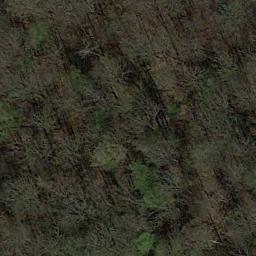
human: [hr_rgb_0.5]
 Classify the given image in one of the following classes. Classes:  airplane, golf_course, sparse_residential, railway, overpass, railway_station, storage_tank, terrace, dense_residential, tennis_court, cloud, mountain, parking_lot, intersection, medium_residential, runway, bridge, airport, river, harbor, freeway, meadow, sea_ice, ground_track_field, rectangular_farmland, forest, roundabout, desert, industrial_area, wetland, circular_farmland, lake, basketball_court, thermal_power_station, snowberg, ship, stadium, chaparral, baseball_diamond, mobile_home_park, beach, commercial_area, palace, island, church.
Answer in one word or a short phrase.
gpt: forest